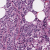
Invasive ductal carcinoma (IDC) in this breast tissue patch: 1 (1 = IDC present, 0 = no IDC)